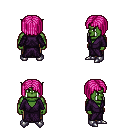
a pixel art fantasy rpg character, male body template, orc, green skin, purple robe, robe skirt, pink pageboy hairstyle, metal boots, four views (front, back, left, right), 2x2 character sprite sheet, small pixel art, hard edges, no anti-aliasing